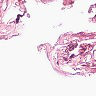
Metastatic tissue present: no